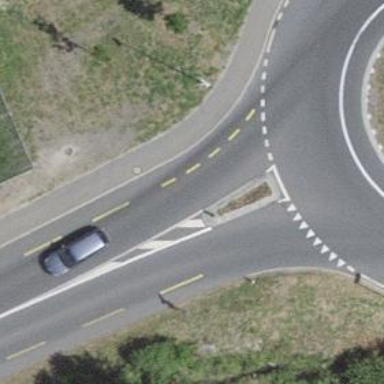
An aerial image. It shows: Traffic calming island.